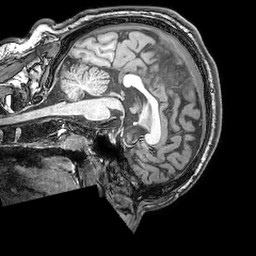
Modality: T1w
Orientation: sagittal
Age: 25
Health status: ill
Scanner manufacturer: philips
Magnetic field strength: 3 T
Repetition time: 0.007 s
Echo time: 0.0035 s